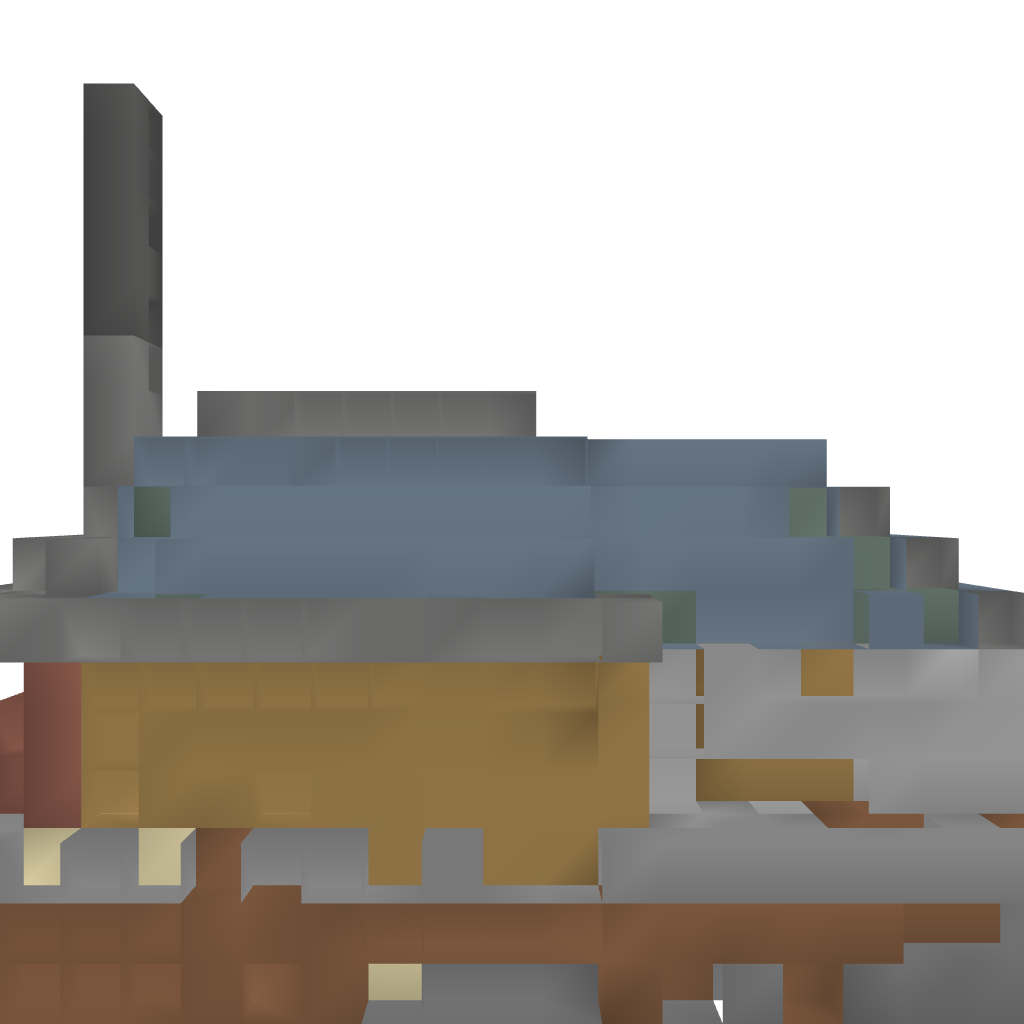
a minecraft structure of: Cozy house